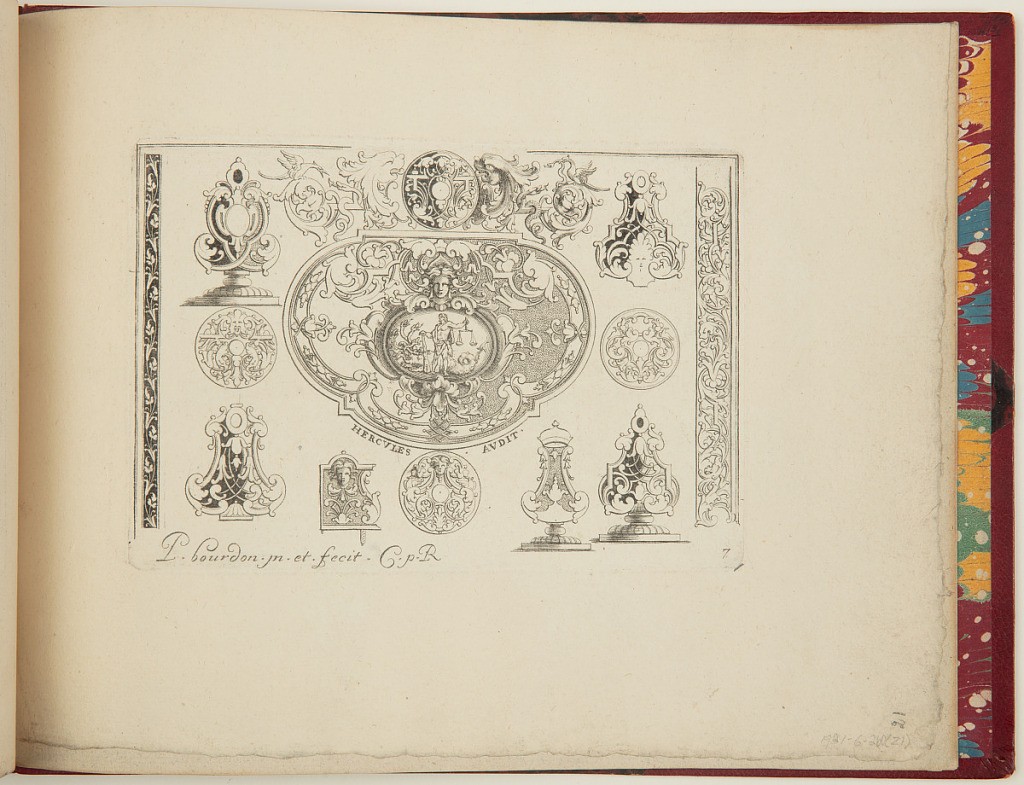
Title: Designs for Ornament, Roundels, Watch Keys, and Fobs
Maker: Pierre Bourdon, French, ca. 1656 – 1708 after
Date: after 1703
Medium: Etching and engraving on paper
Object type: Print
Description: An ornament print featuring roundels, bands, fob seals, watch keys and a case cover (possibly for a snuffbox) with a vignette of the mythological figure of Hercules. The designs and ornament feature grotesque motifs (intertwining scrolling leaves, foliage, human and animal forms), with mascarons (masks), strapwork, cartouches, and flowers. The plate is signed and numbered.